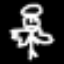
Label: angel